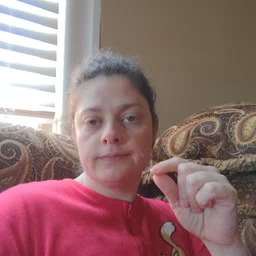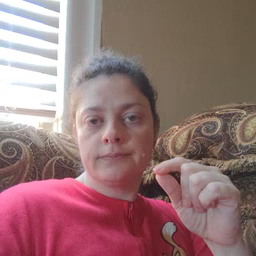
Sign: gum